Question: I am new to QT programming & UI designing.
I want to open a new window when the user clicks on submenu or menu item.
I can successfully open a new window when the user clicks on a button.
Below the image of my main window. I want to open new window when the user click on 'password' menu item

When the user clicks on test button, New window opens successfully.
Any help would be highly appreciated.
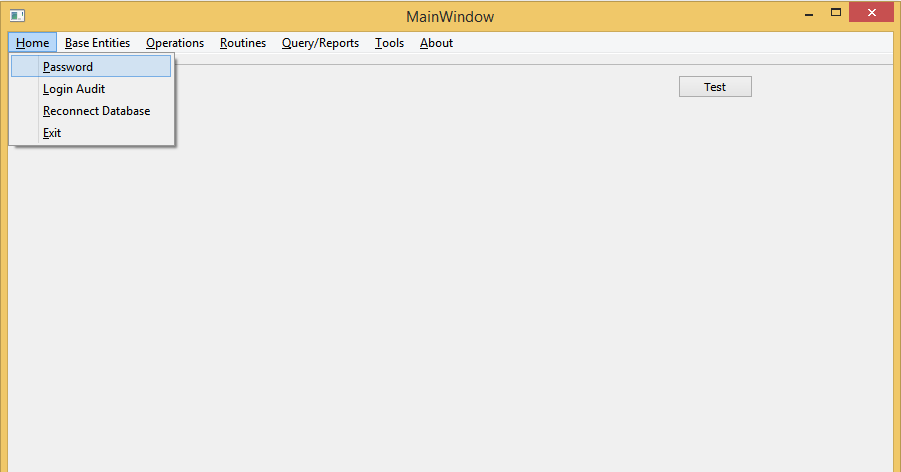
Answer: Create a slot:
'''
public slots:
void slot();
'''
Connect the signal 'triggered()' with this slot
'''
connect({your QAction}, SIGNAL(triggered()), this, SLOT(slot()));
'''
Open the window from the slot.
'''
void {your QMainWindow}::slot(){
//open yout window here
}
'''